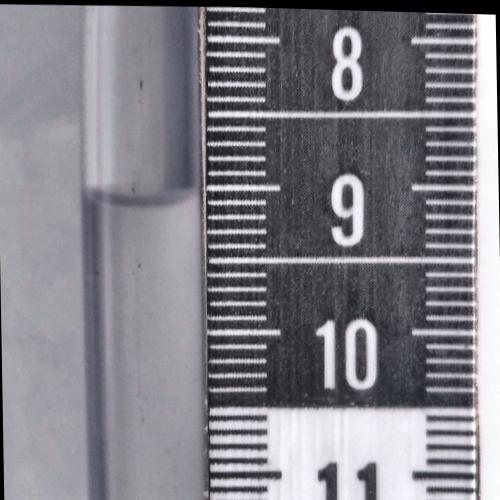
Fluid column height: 9.1 cm